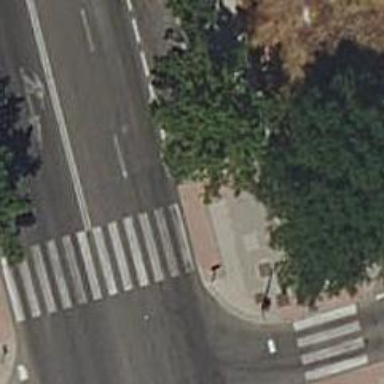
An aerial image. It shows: Zebra crossing on the road.